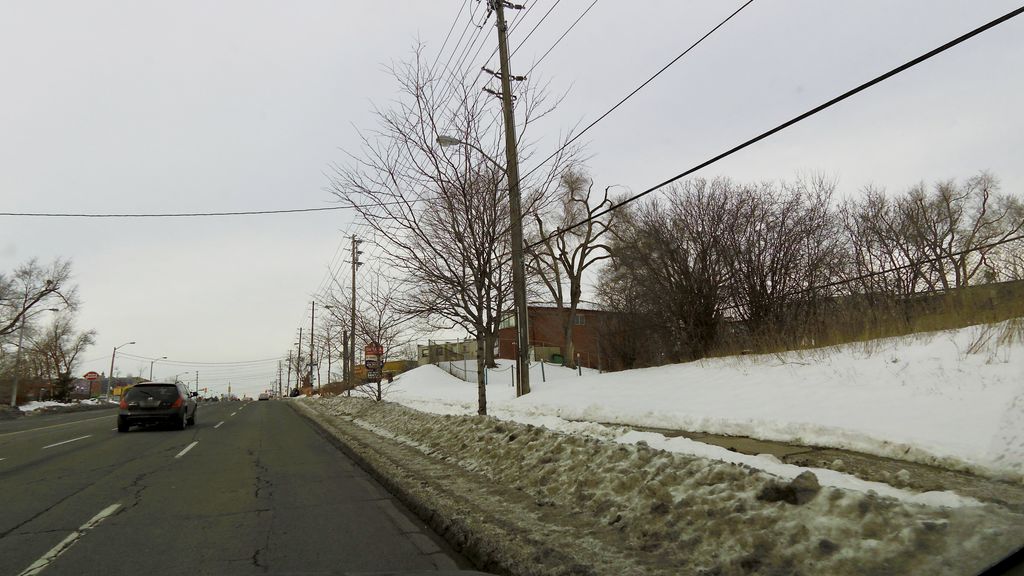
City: toronto